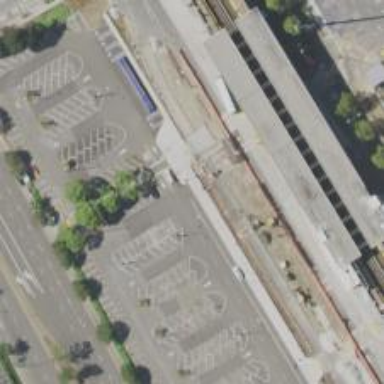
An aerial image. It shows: Train station building.